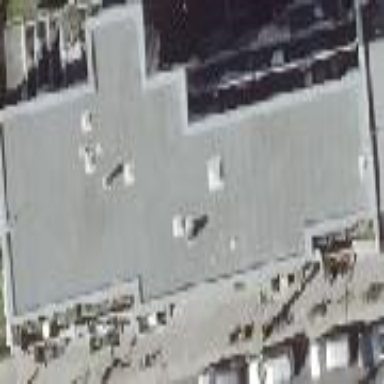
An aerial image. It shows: Office building with flat roof colored light green.